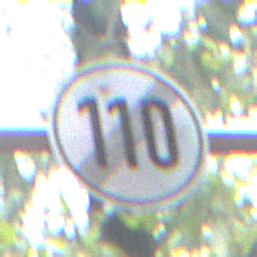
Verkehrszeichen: EndeGeschwindigkeit110
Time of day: SunriseSunset
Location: Outdoor (Nature)
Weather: NotSpecified
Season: Autumn
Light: Natural